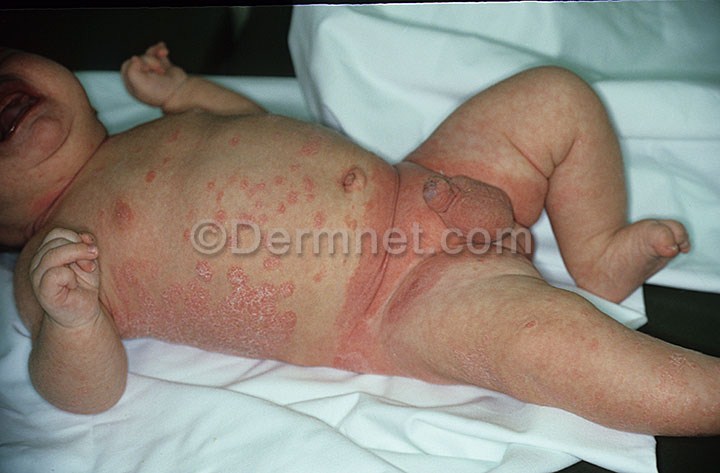
Disease: Psoriasis pictures Lichen Planus and related diseases